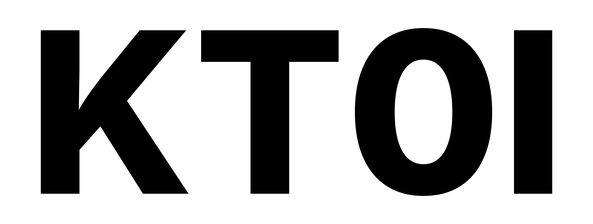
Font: Inter_ExtraBold